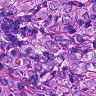
Metastatic tissue present: yes